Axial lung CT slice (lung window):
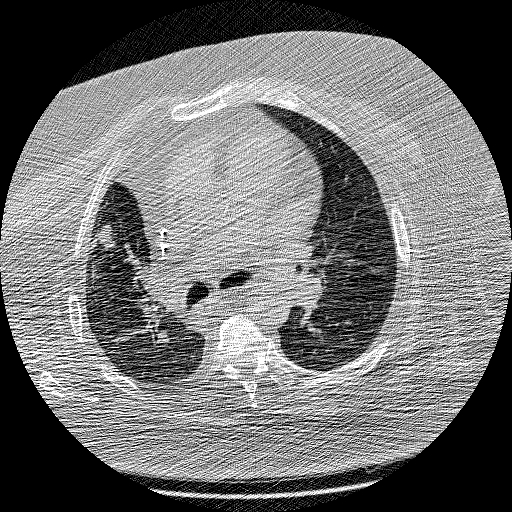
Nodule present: yes
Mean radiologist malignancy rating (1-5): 5